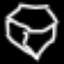
Label: diamond